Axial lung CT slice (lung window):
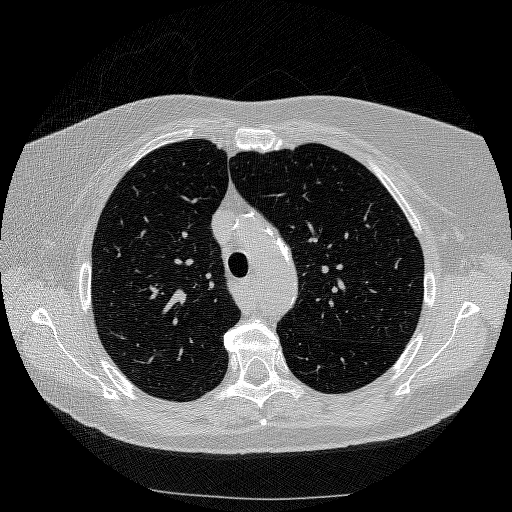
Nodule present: no